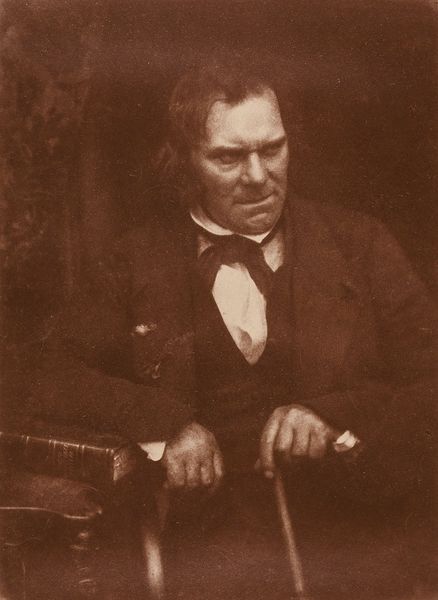
Titel: Mann sich auf ein Buch stützend
Künstler: David Octavius Hill
Standort: Hamburg
Institution: Museum für Kunst und Gewerbe Hamburg
Schlagwörter: mann, kleidung, portrait, figur, papier, gehstock, foto, fotografie, photographie, photo, lichtbild, accessoires, bildwerke, angewandte und bildende kunst, hessische systematik, porträt, zubehör, porträtfotografie, porträtphotographie, hüftbild, pigmentdruck, kartonpassepartout